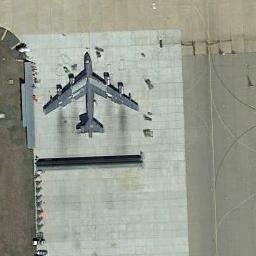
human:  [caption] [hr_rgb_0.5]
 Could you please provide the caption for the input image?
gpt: A gray plane parked on the open area and the lawn beside .

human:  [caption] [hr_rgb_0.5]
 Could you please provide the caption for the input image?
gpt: A gray plane parked on white ground .

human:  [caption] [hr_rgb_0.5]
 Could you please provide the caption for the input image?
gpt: An airplane parked in an open area with many containers next to it .

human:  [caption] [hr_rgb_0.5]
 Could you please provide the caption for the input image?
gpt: An airplane is parked on the runway by the grass .

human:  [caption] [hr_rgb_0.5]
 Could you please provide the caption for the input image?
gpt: There is an airplane in the parking lot .